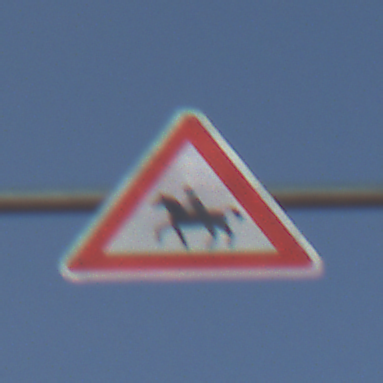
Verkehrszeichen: ReiterRechts
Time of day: SunriseSunset
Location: Outdoor (Urban)
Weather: Clear
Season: NotSpecified
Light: Natural